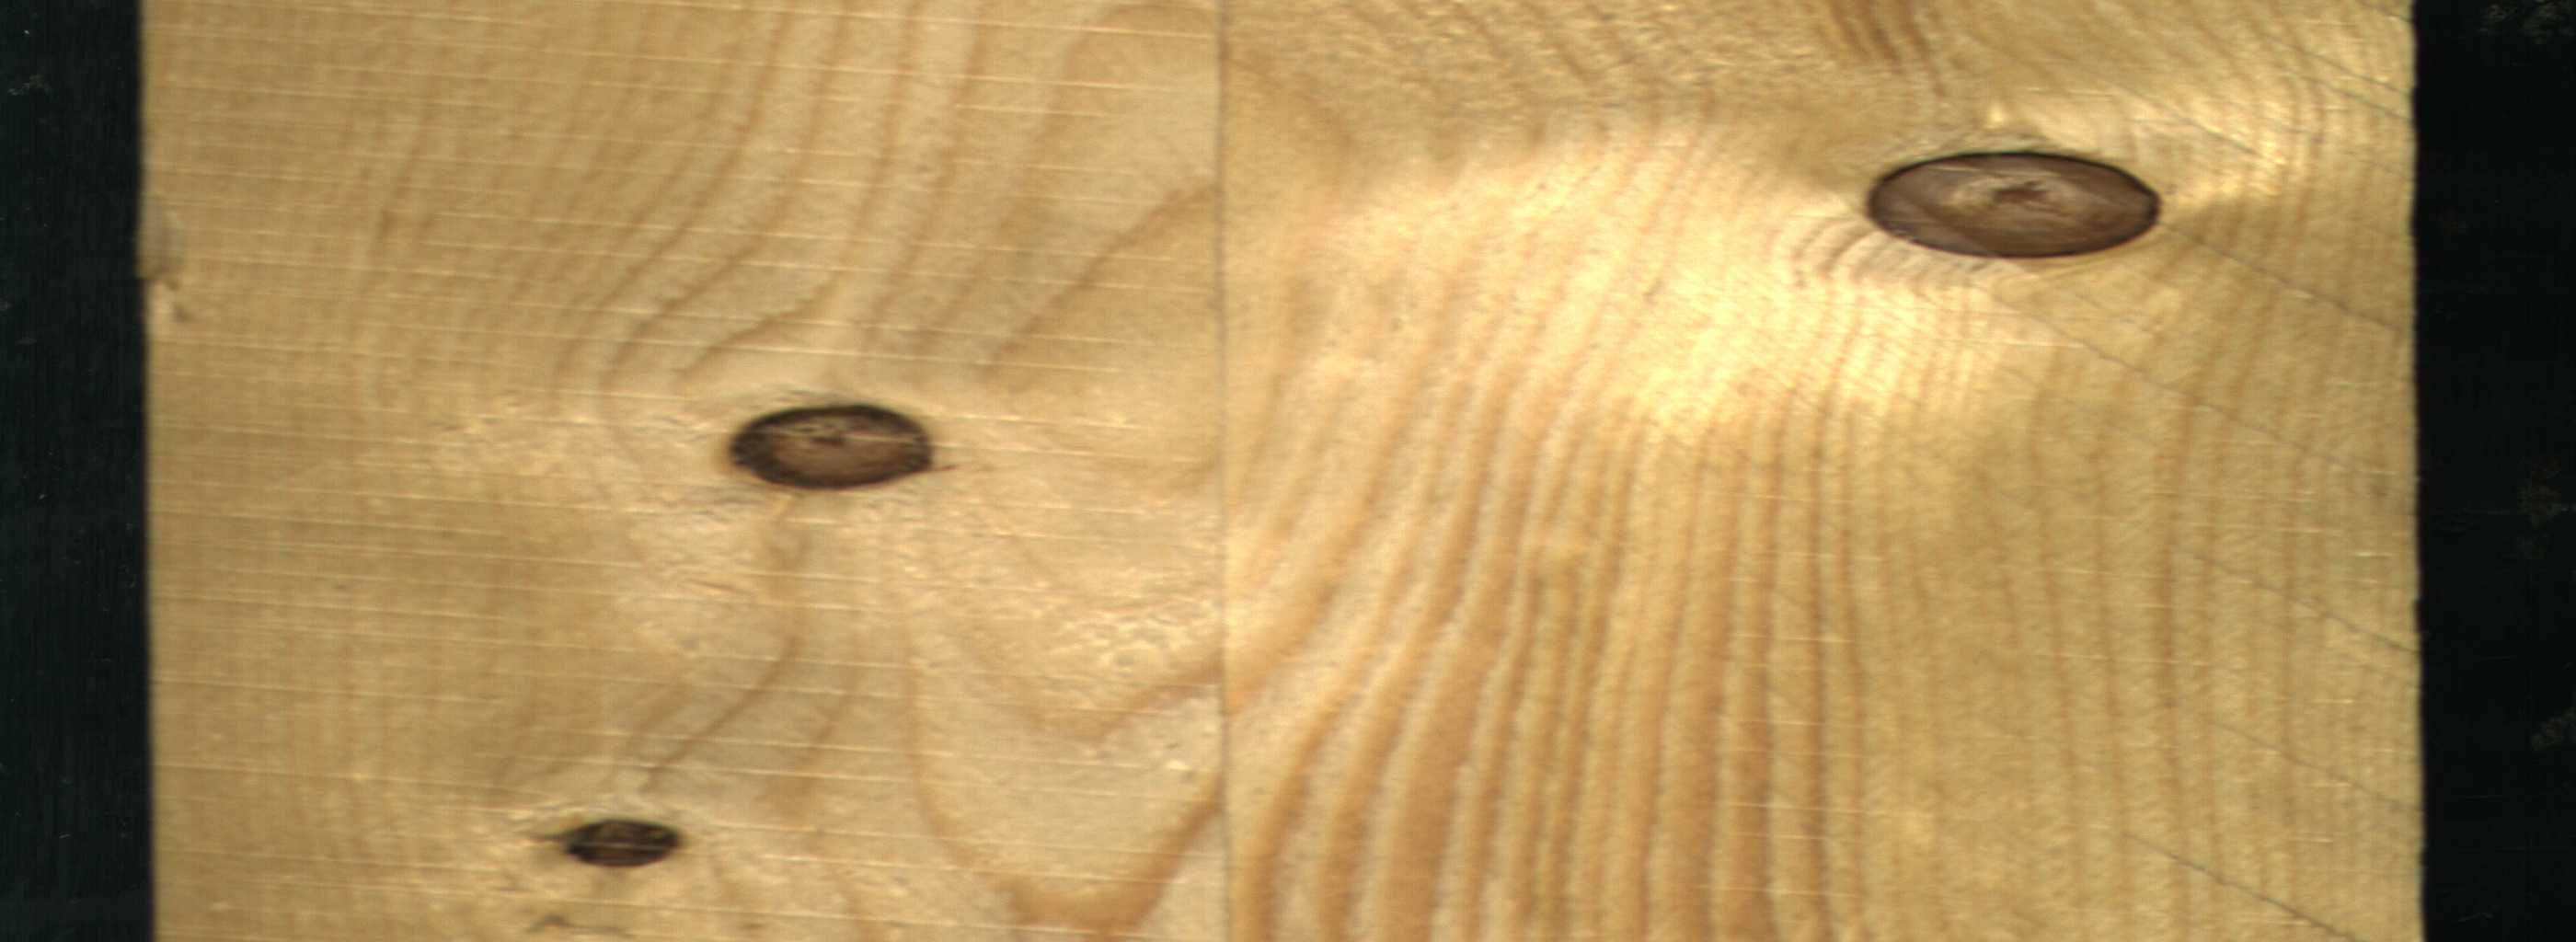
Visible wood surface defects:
Dead_Knot
Dead_Knot
Dead_Knot